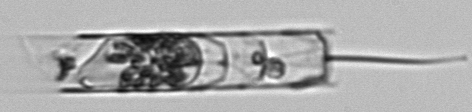
Label: Ditylum_brightwellii